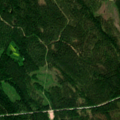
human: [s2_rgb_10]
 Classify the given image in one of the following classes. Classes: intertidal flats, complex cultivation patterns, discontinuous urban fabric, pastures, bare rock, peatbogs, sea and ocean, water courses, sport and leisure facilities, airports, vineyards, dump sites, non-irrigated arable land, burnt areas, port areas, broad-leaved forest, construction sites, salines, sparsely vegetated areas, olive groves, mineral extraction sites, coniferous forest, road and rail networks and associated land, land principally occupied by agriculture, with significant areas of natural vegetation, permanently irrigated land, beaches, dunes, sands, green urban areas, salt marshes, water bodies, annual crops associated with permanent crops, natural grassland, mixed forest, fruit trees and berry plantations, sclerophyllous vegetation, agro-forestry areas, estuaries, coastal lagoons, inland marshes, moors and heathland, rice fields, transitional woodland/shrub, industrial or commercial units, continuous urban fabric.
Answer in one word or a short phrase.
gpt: coniferous forest, mixed forest